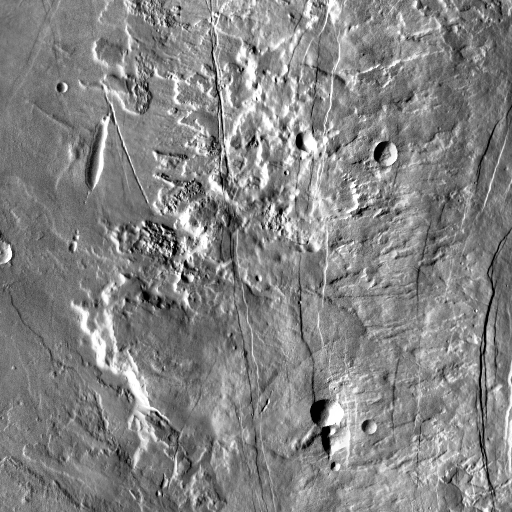
Crater classes present: Background, Other